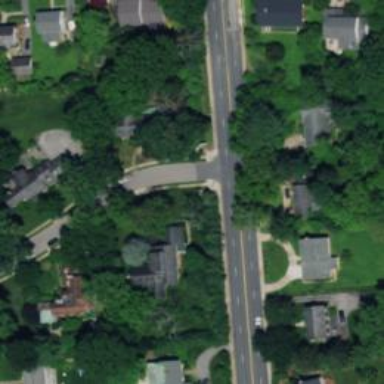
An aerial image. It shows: Road with stop sign.